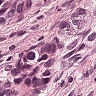
Metastatic tissue present: yes